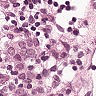
Metastatic tissue present: yes